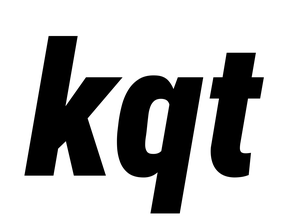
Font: Roboto-Italic_Condensed_Black_Italic